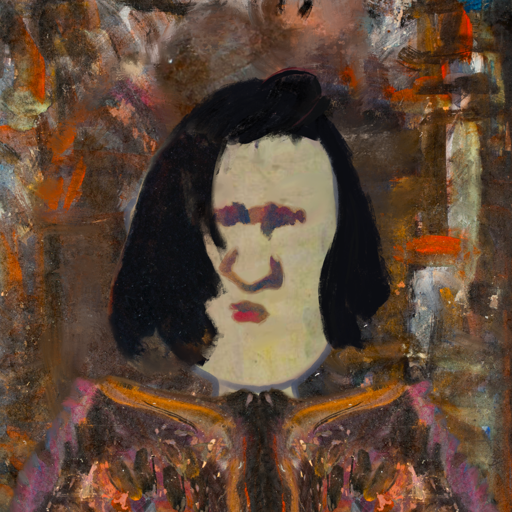
Background: GypsyQueen, Head And Neck Front: Hill_Girl, Face Front: In_The_Sun, Bust: Gypsy_Queen, Hair Front: Mosgoul, Head Accessory: Blank, Second Necklace: Blank, Necklace: Blank, Baby: Blank